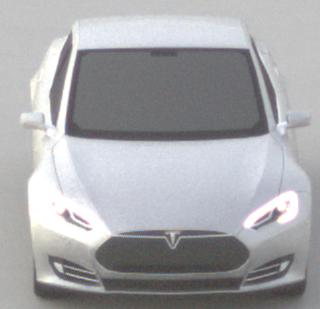
Make: Tesla
Model: Model S 60
Detailed model: Model S
Model produced from: 2013/10
Model produced until: 2014/10
Doors: 5
Color: white
Road condition: dry road
Daytime: sunrise or sunset
Contrast: low contrast